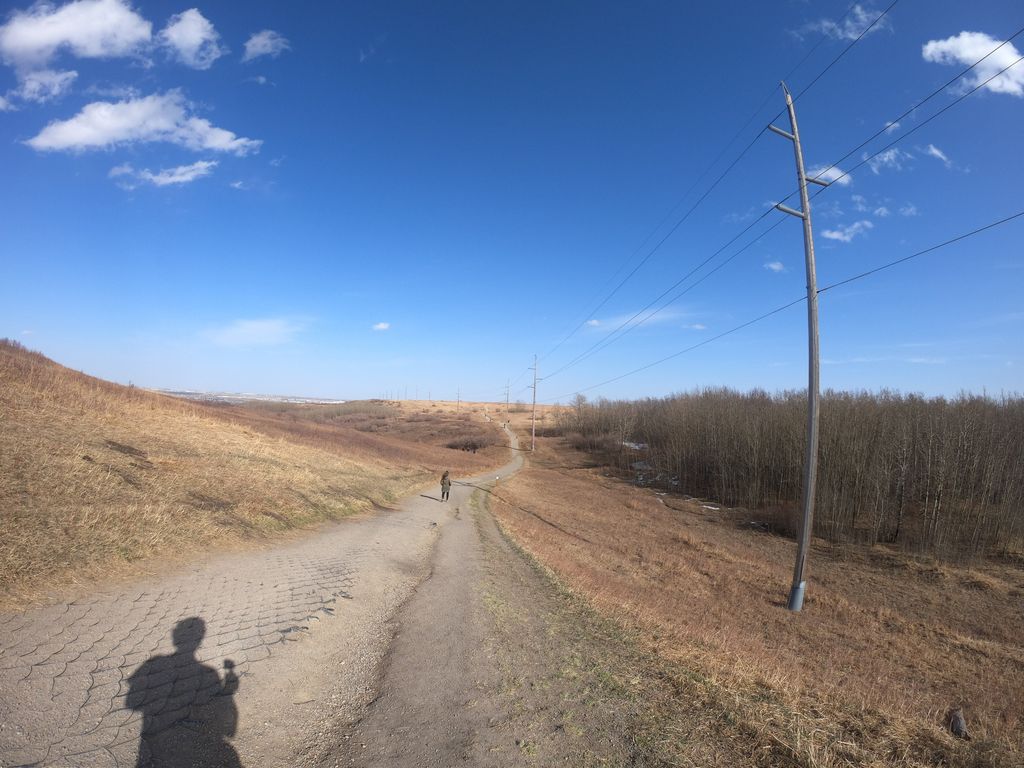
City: calgary